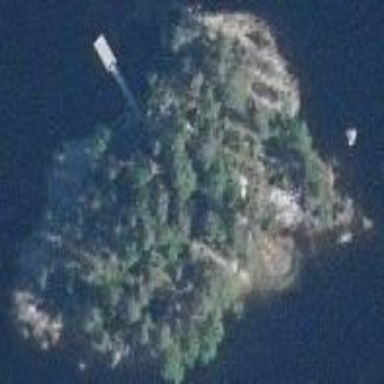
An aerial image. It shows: Islet.